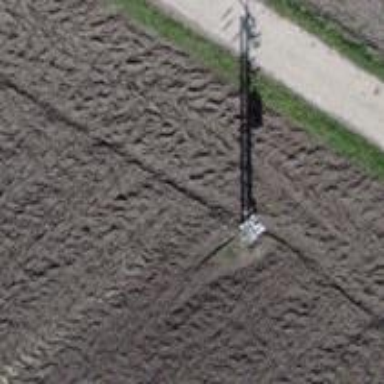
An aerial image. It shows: Power pole.